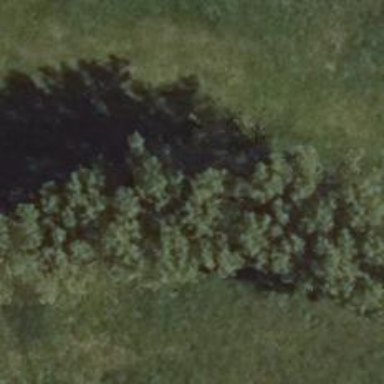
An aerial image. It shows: Row of trees in natural setting.